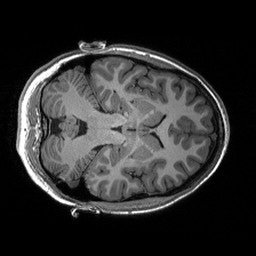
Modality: T1w
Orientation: axial
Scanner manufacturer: siemens
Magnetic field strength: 3 T
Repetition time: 2.53 s
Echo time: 0.00288 s